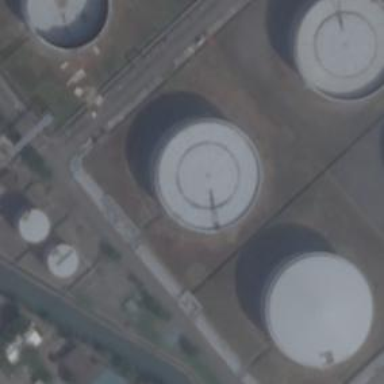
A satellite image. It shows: Storage tank created as man-made structure.